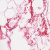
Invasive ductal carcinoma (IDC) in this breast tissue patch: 0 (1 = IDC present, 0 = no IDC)